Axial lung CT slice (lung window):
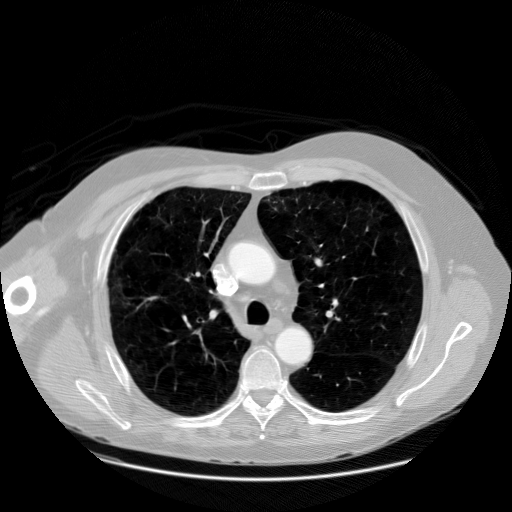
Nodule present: no